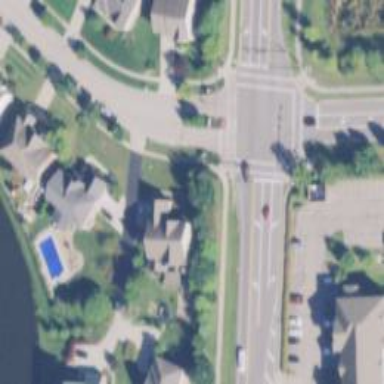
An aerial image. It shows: Footway with crossing lines markings.